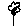
Label: flower